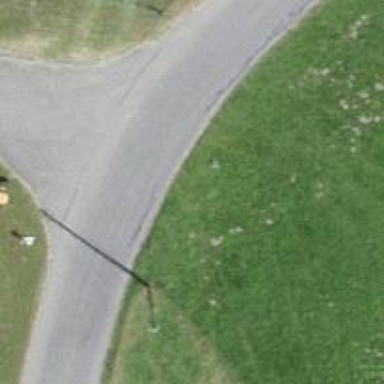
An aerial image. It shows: Unclassified road.